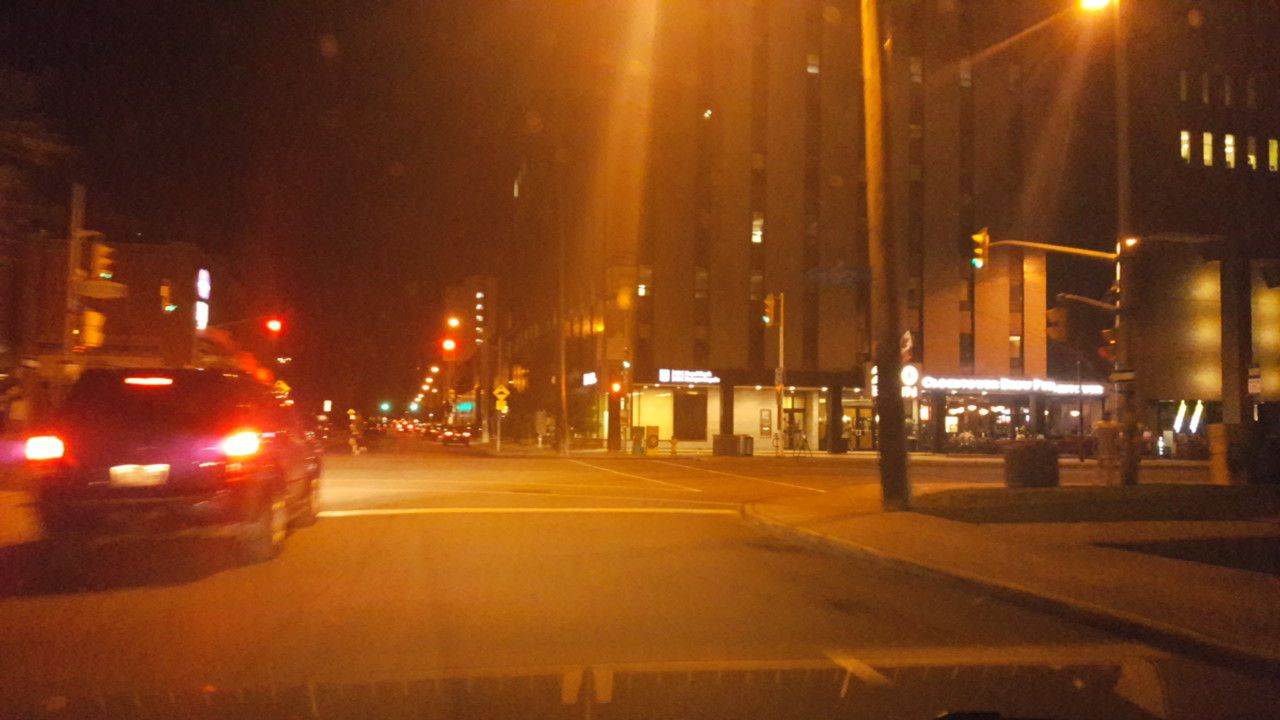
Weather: clear
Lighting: night
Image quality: slightly poor
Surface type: driving surface
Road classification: residential
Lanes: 1
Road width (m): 1.5
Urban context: urban centre
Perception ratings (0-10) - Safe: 2.35, Lively: 7.74, Beautiful: 5.24, Boring: 2.86, Depressing: 2.85, Wealthy: 5.99